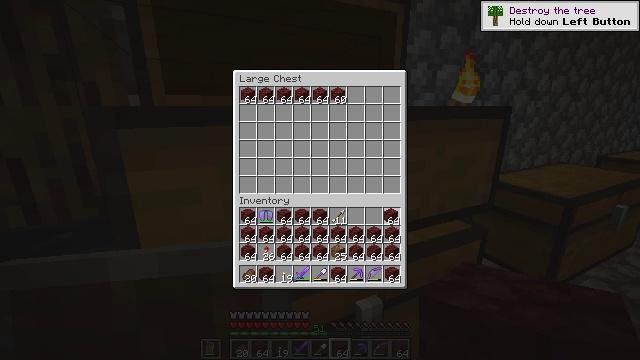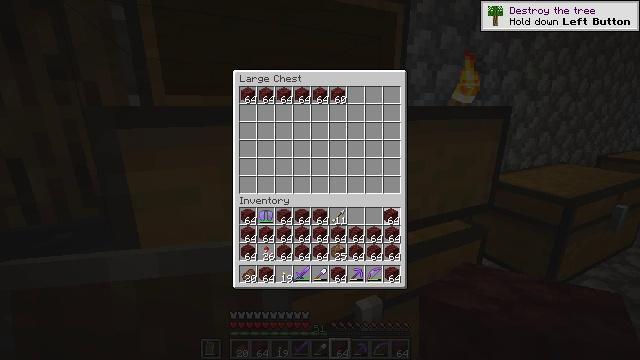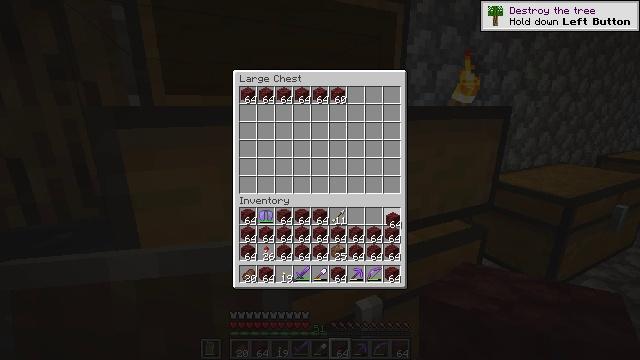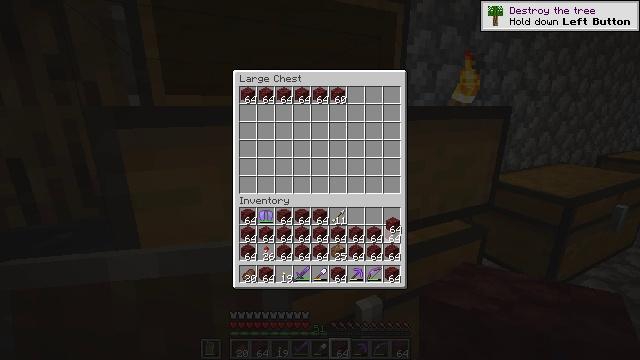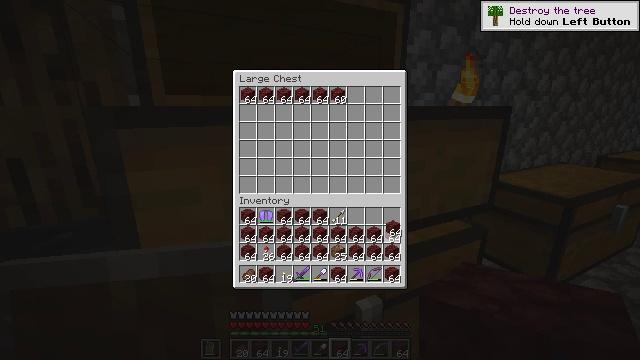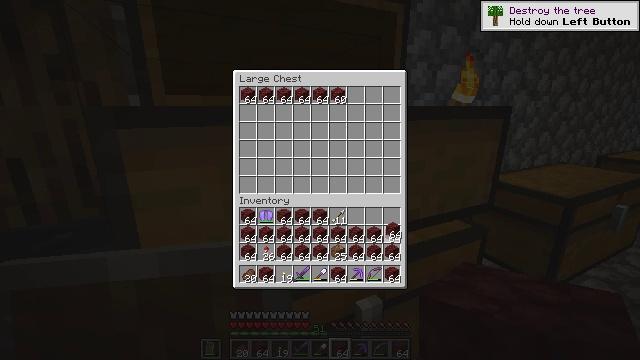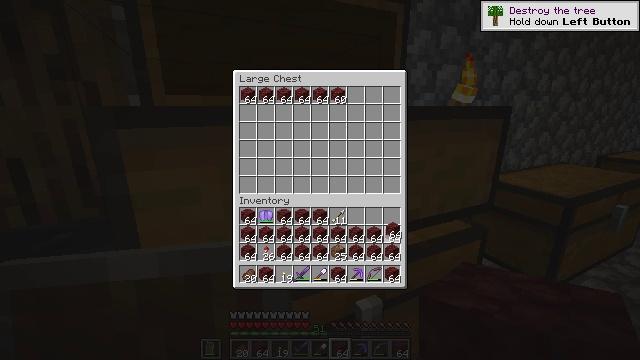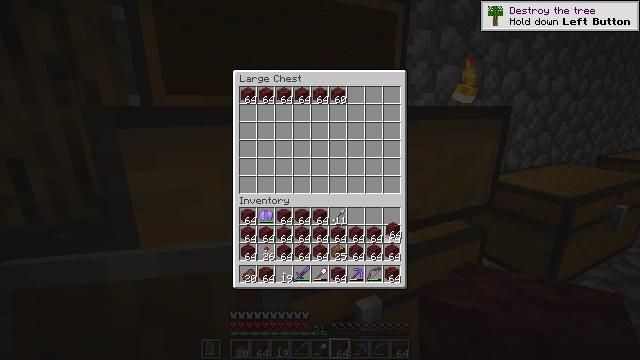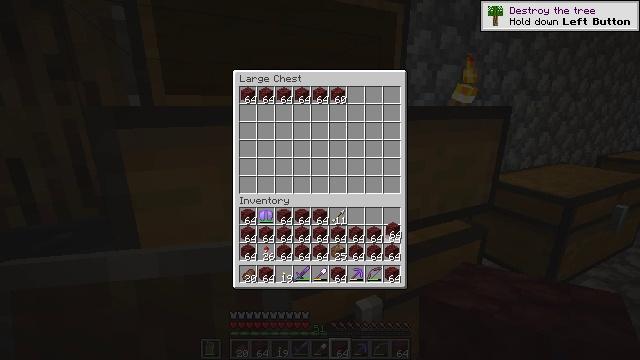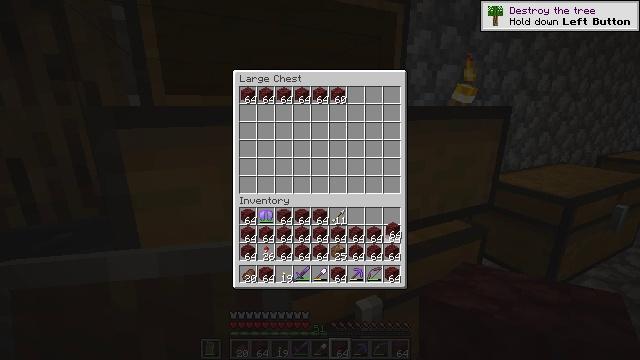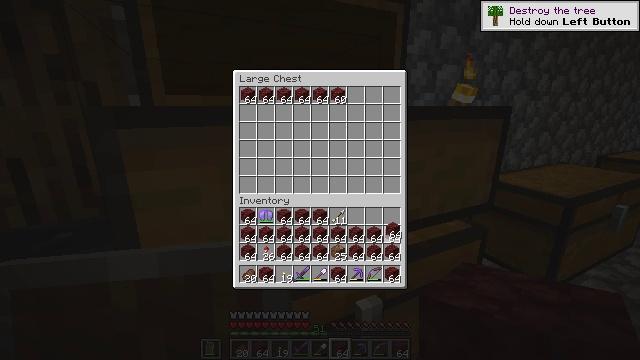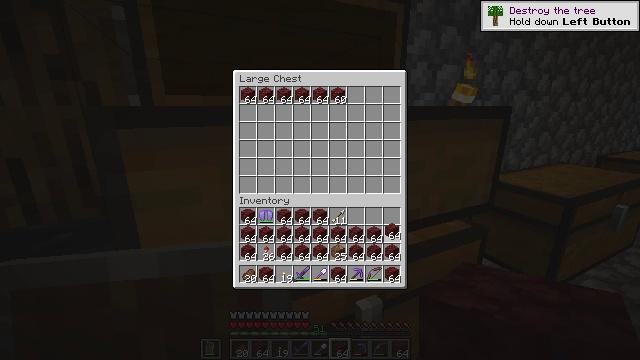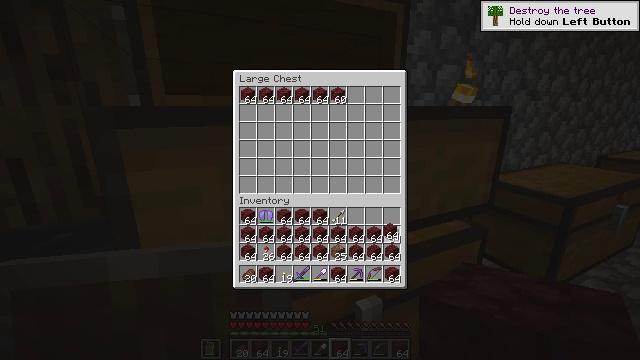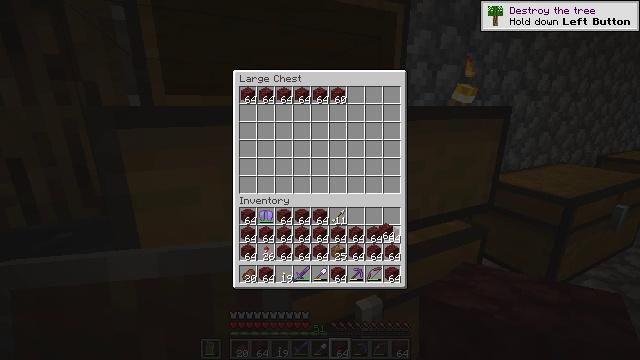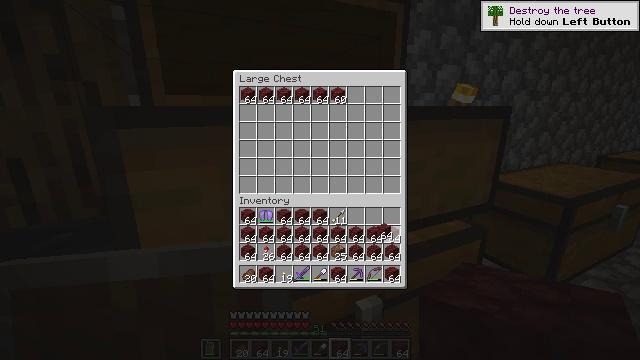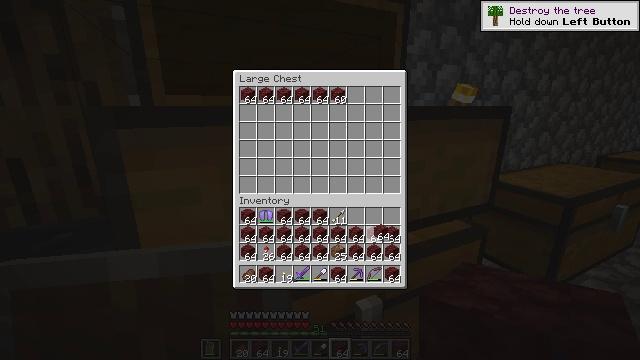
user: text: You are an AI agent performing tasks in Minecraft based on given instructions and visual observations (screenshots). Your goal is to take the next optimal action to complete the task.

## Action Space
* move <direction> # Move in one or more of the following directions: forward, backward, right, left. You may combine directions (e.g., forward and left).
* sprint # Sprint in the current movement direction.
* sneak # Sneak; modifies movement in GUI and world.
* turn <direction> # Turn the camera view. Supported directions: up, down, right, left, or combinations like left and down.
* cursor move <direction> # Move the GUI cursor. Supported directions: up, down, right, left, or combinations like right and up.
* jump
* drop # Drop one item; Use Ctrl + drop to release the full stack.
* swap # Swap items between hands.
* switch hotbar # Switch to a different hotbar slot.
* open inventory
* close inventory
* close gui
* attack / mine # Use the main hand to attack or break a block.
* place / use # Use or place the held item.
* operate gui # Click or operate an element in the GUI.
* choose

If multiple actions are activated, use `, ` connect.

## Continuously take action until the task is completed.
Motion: motion action
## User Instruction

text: Retrieve the shulker box into the inventory.
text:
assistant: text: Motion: sprint
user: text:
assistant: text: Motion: sprint
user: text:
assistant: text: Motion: sprint
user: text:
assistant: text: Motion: sneak
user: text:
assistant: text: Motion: sprint
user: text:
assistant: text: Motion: sprint
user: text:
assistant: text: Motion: sneak, attack / mine
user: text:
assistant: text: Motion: sprint, attack / mine
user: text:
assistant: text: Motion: sneak, attack / mine
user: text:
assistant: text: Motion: sneak, attack / mine
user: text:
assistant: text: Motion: sprint, attack / mine
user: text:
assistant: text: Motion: sprint
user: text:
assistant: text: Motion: sprint
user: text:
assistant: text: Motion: sprint
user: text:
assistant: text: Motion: sneak
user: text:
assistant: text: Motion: sprint
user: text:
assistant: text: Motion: sneak, attack / mine
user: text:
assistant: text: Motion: sprint, attack / mine
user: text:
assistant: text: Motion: sneak, attack / mine
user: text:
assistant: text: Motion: sneak, attack / mine
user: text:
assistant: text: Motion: sneak, attack / mine
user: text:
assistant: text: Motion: sneak
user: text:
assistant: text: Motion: sprint
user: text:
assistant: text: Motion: sneak
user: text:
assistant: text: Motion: sneak
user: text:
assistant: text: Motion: sneak
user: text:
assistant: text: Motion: sprint
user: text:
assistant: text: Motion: sprint
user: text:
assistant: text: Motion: sneak
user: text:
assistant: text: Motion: sprint